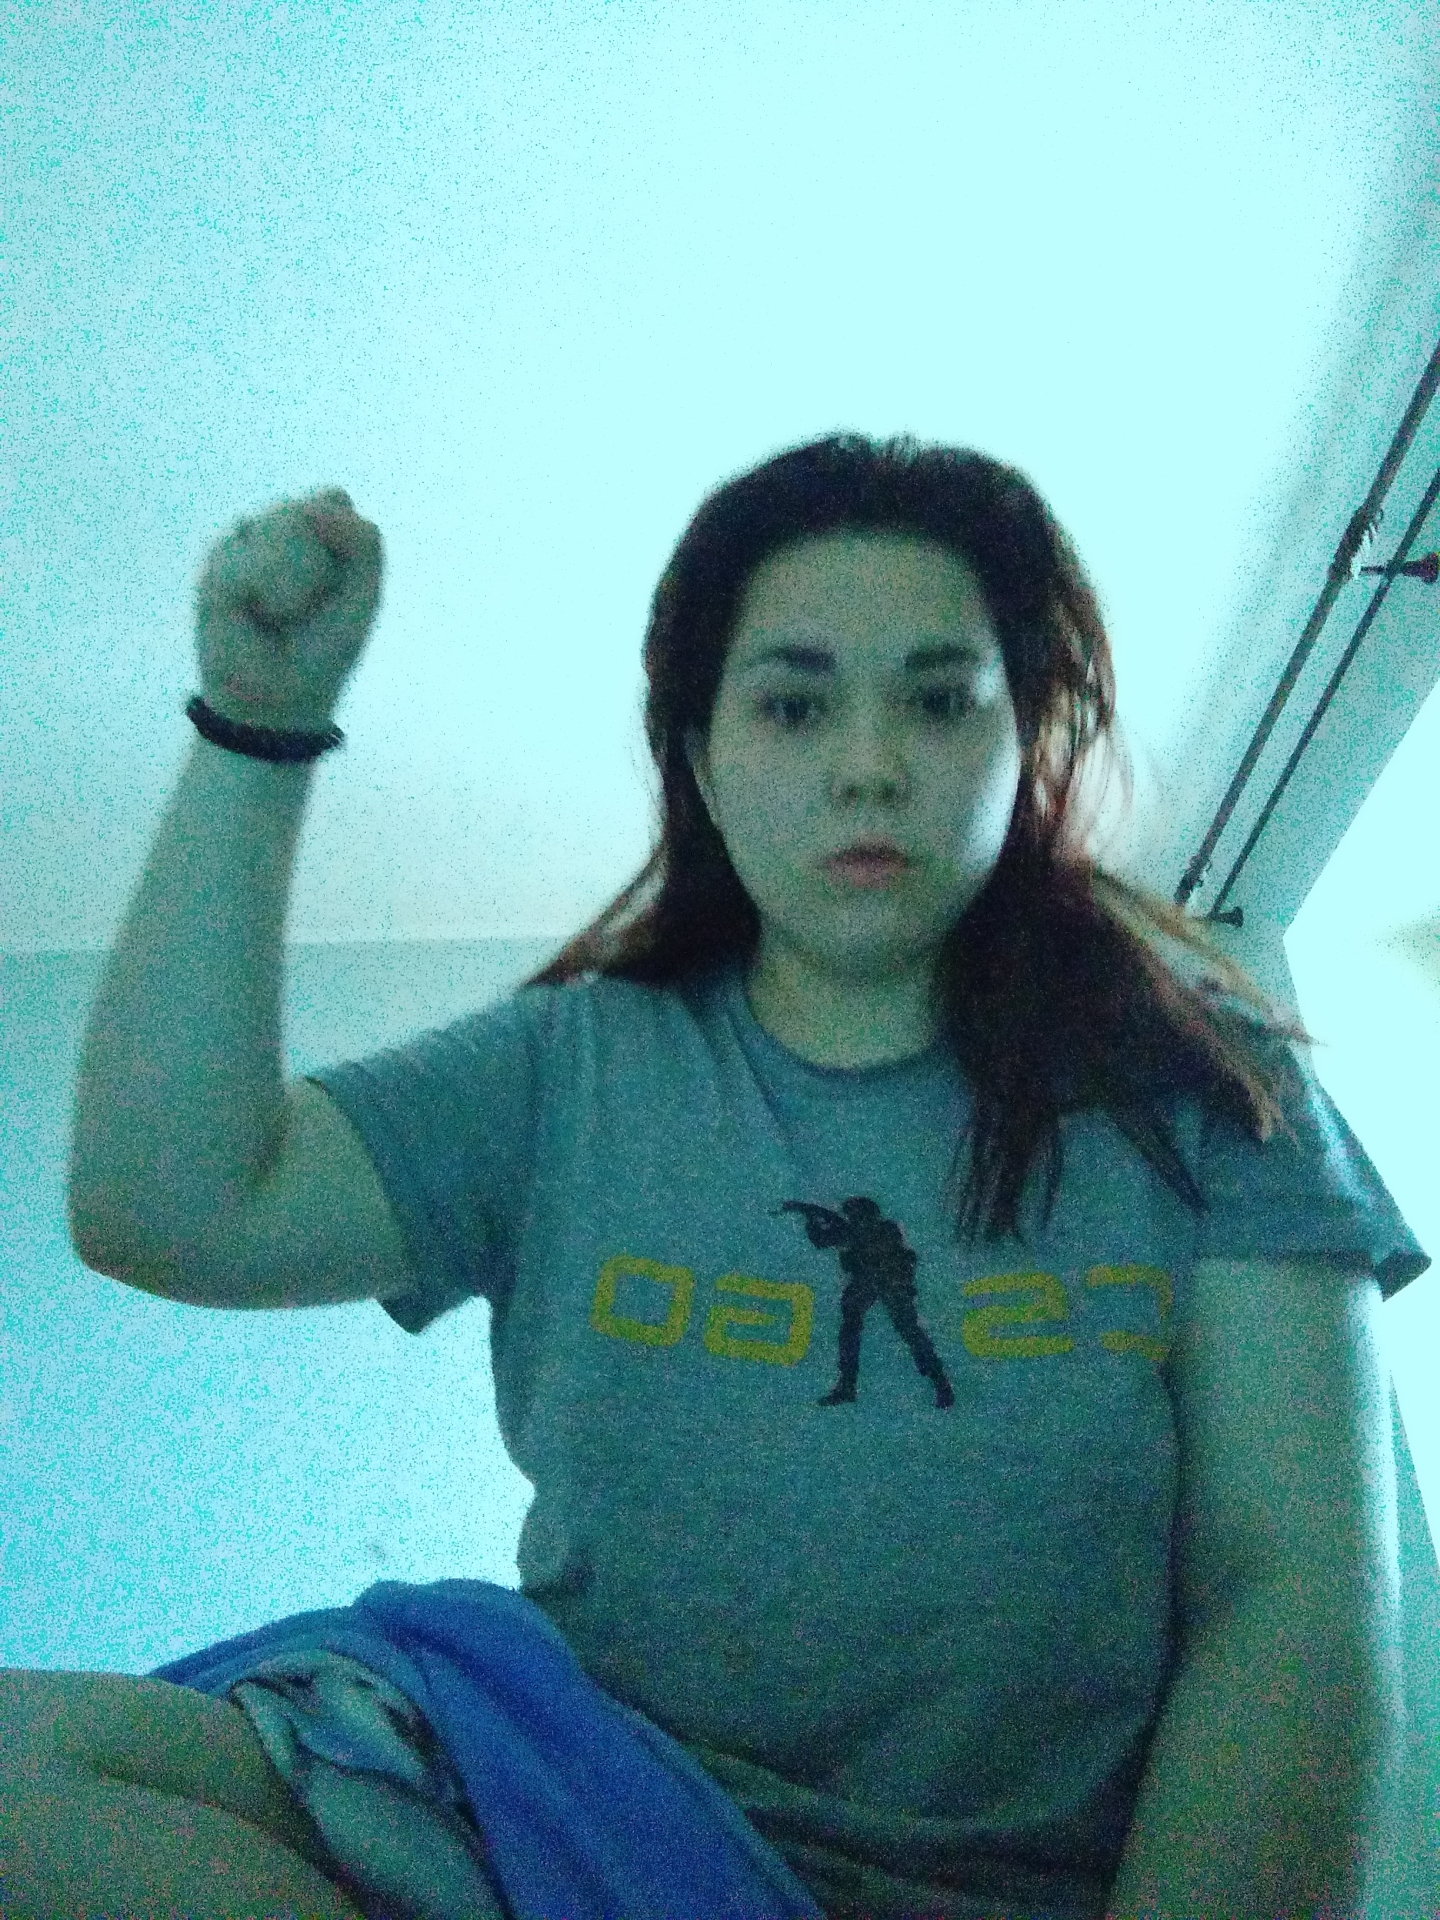
Label: noise